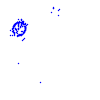
Particle: proton